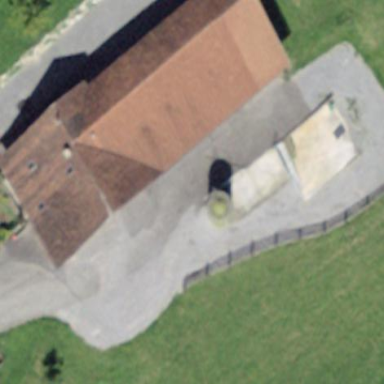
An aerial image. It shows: Farm building.